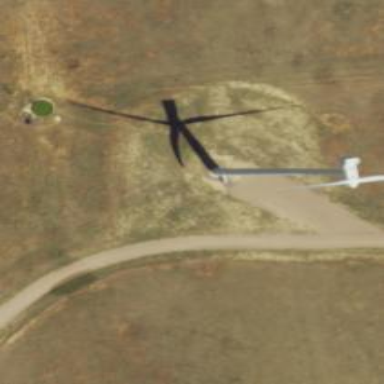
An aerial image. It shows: Wind generator using wind turbines of horizontal axis.